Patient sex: F
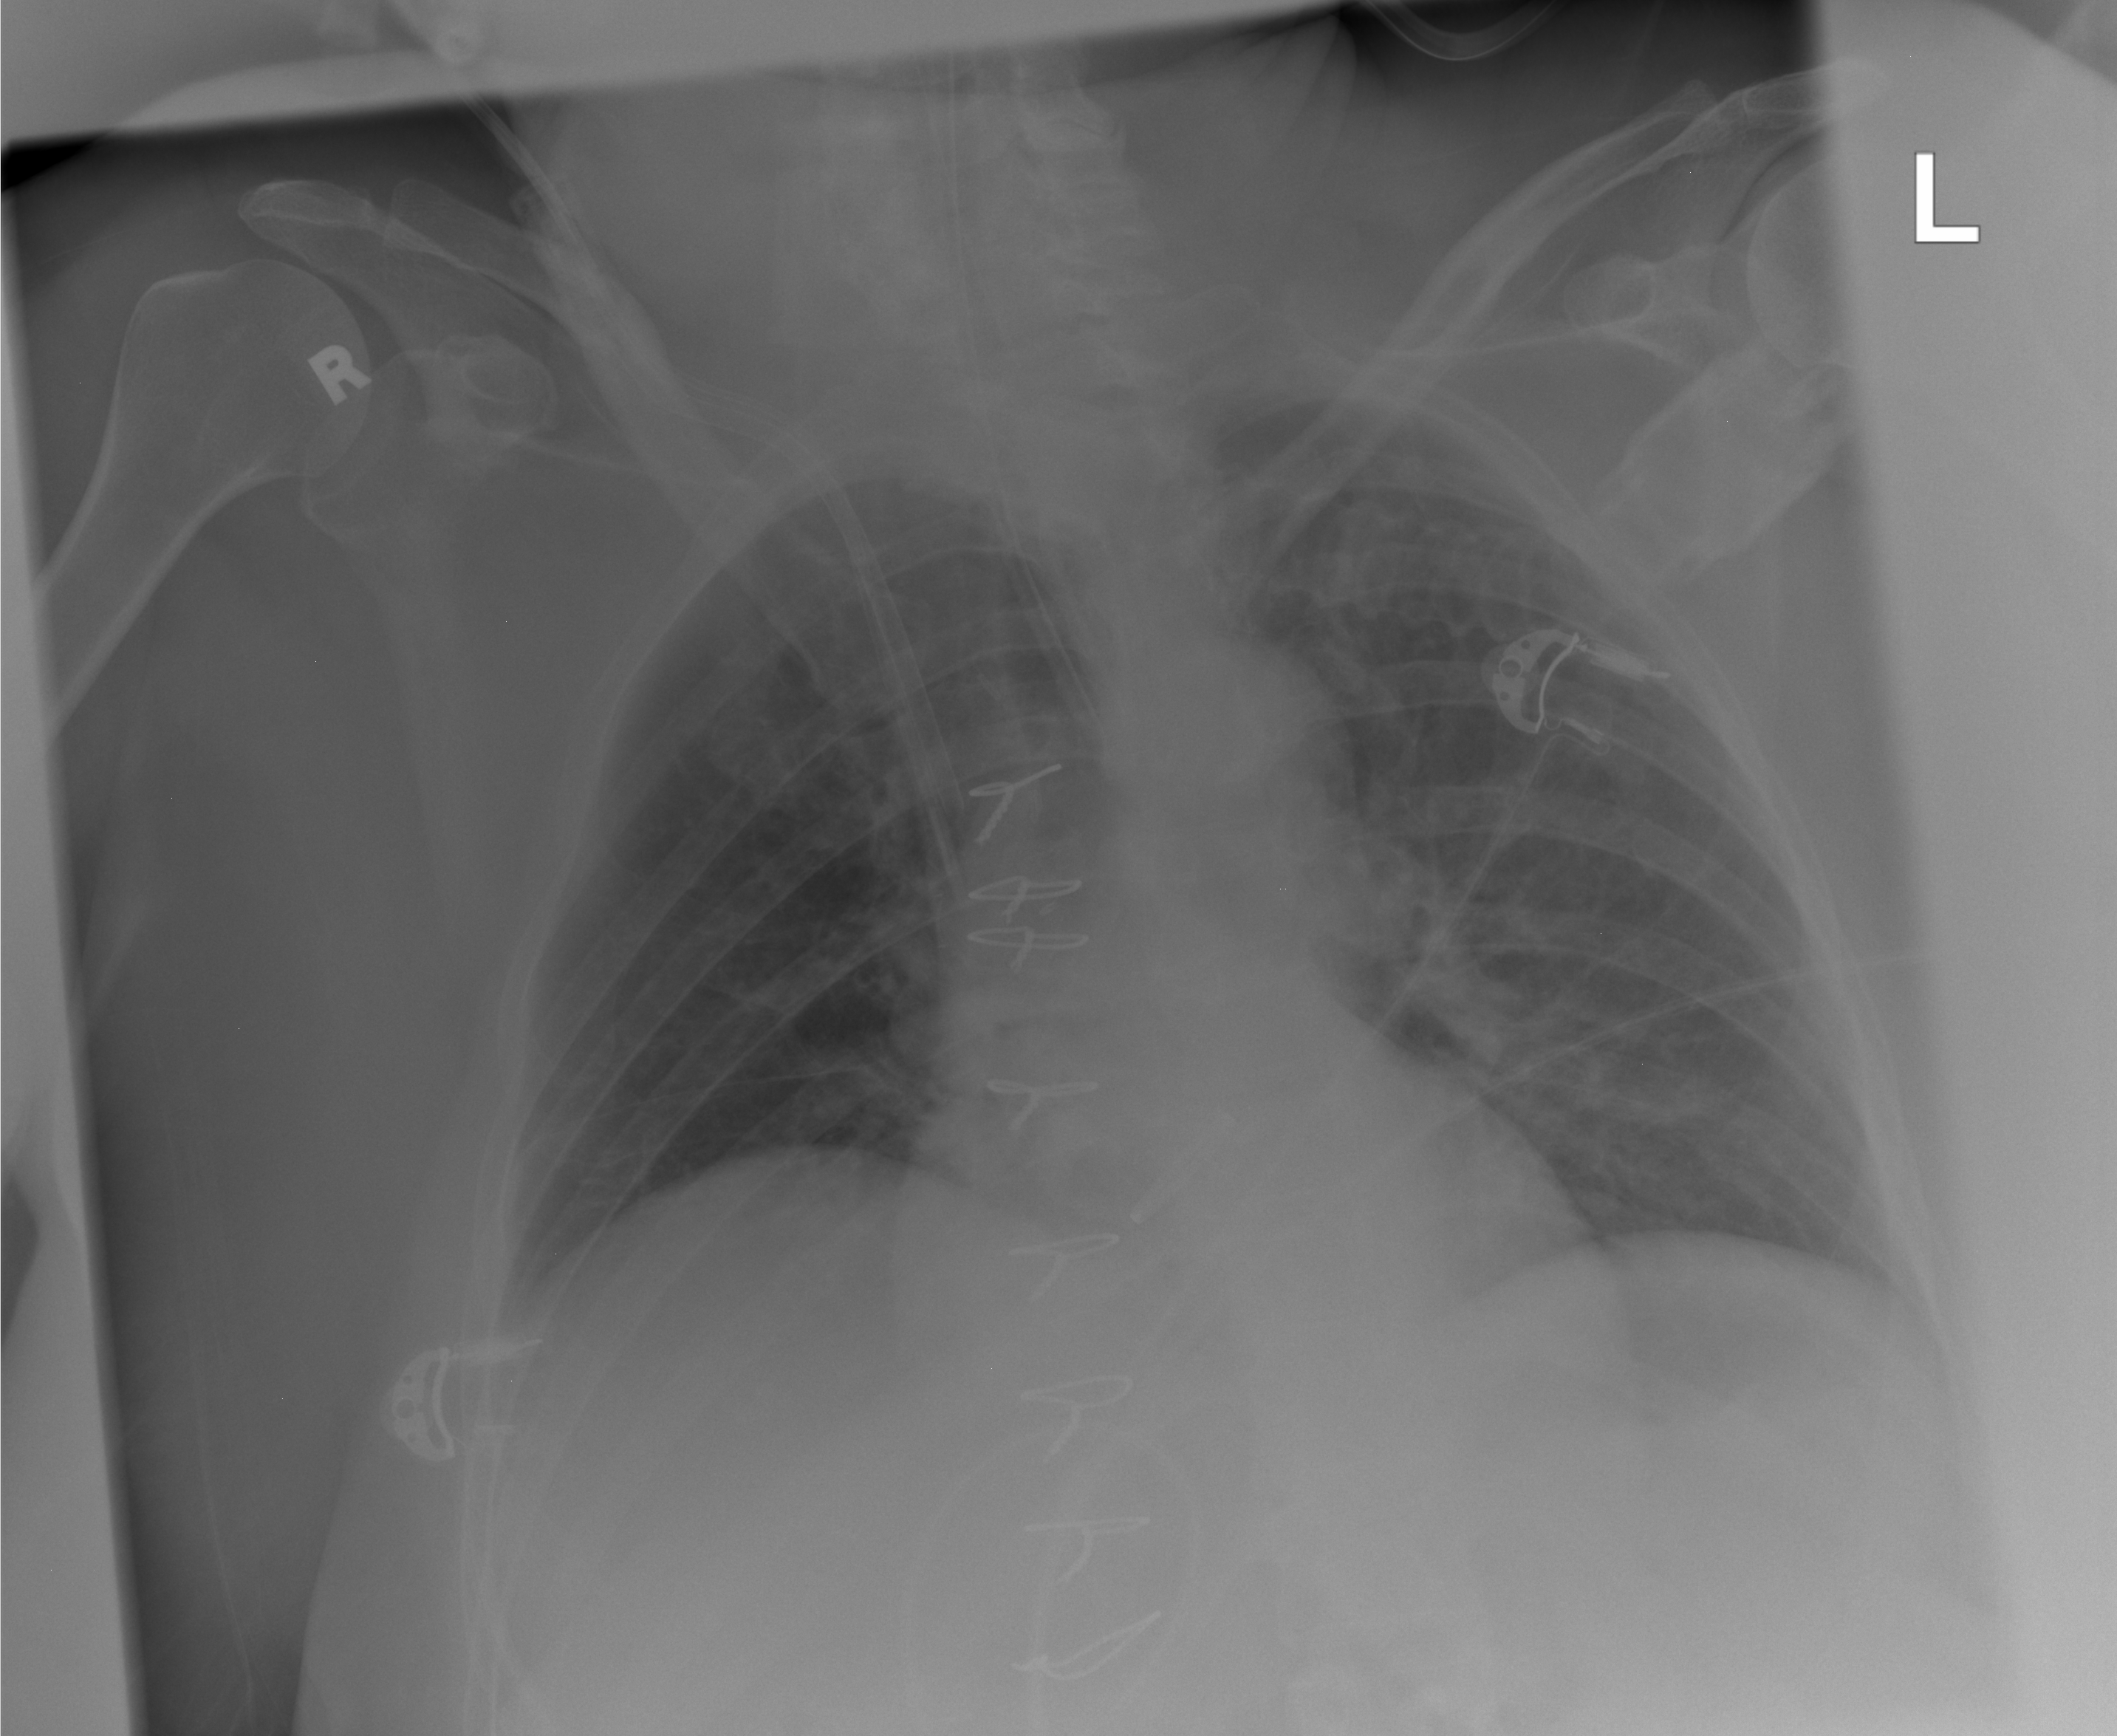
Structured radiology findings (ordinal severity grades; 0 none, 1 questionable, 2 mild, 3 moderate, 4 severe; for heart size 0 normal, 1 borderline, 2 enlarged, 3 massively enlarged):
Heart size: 0
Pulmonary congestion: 2
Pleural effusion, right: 0
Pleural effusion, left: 0
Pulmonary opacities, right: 0
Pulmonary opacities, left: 0
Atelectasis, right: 0
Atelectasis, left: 0